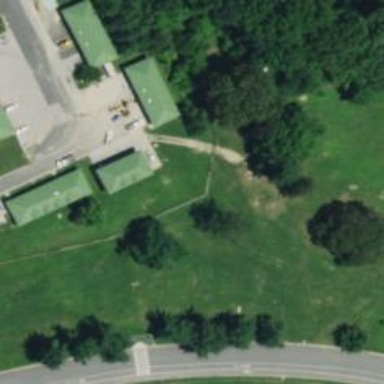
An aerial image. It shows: Disc golf tee area.